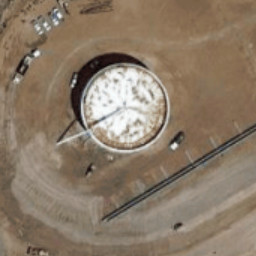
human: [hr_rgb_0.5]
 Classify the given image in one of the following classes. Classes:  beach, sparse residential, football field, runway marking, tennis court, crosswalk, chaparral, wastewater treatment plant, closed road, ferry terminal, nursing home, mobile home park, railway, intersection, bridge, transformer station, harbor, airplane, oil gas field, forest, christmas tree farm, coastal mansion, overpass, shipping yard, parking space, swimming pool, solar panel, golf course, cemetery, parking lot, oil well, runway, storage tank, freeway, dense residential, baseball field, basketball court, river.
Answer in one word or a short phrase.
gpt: storage tank